Question: I am building an app to go alongside a web app I've built, which features a threaded comment system.
I'm wondering what the best approach to building this threaded view would be. Is there a relatively easy way to build an accordion style control?
I really like how the Alien Blue app does it, and the UI & UX is very smooth:

- -
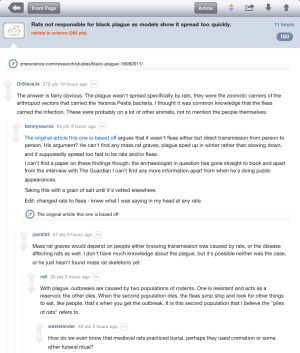
Answer: I'd suggest creating a UIView subclass to contain each comment. It should have a toggle button to expand / collapse. On toggling open i'd set the frame size to the size of the content (plus any padding). It would contain an array of sub-comments, for each one you'd add the UIView subclasses to itself at expand time (And remove when collapsing) which would initially be collapsed (and so just appear as the toggle button). Collapsing is just the reverse, remove the subviews, set the frame to be the hight of the toggle button (plus padding)
As each comment view knows its size, you can put the whole thing in a UIScrollView with content-size set to the sum of the comment views sizes allowing scrolling regardless of expanded / contracted nature.
A partial implementation for this idea:
Comment.h
'''
#import <Foundation/Foundation.h>
@interface Comment : NSObject {
NSMutableArray* subComments;
NSString* comment;
}
@property (nonatomic, retain) NSMutableArray* subComments;
@property (nonatomic, retain) NSString* comment;
@end
'''
Comment.m
'''
#import "Comment.h"
@implementation Comment
@synthesize comment, subComments;
-(id)init
{
self = [super init];
if (self)
{
subComments = [[NSMutableArray alloc] init];
}
return self;
}
@end
'''
CommentView.h
'''
#import <UIKit/UIKit.h>
@interface CommentView : UIView {
UIButton* toggle;
NSMutableArray* subComments;
NSString* commentText;
UITextView* comment;
BOOL expanded;
}
@property (strong, nonatomic) NSMutableArray* subComments;
@property (strong, nonatomic) NSString* commentText;
- (void) expand;
- (void) collapse;
- (void) toggleState;
@end
'''
CommentView.m
'''
#import "CommentView.h"
@implementation CommentView
@synthesize subComments,commentText;
- (id)initWithFrame:(CGRect)frame
{
self = [super initWithFrame:frame];
if (self) {
// Initialization code
}
[self setBackgroundColor:[UIColor whiteColor]];
expanded = NO;
toggle = [UIButton buttonWithType:UIButtonTypeDetailDisclosure];
[toggle setTitle:@"Toggle" forState:UIControlStateNormal];
[toggle addTarget:self action:@selector(toggleState) forControlEvents:UIControlEventTouchUpInside];
CGRect curentFrame = self.frame;
curentFrame.size.height = toggle.frame.size.height + 10;
[self setFrame:curentFrame];
curentFrame = toggle.frame;
curentFrame.origin.y = 5;
curentFrame.origin.x = 5;
[toggle setFrame:curentFrame];
[self addSubview:toggle];
[self collapse];
return self;
}
- (void) toggleState
{
if (expanded)
{
[self collapse];
}
else
{
[self expand];
}
}
- (void) expand
{
comment = [[UITextView alloc] init];
[comment setEditable:NO];
[comment setText:commentText];
[self addSubview:comment];
CGRect curentFrame = comment.frame;
curentFrame.size.height = comment.contentSize.height;
curentFrame.origin.x = toggle.frame.size.width + toggle.frame.origin.x + 10;
curentFrame.size.width = self.frame.size.width - curentFrame.origin.x;
curentFrame.origin.y = toggle.frame.size.height + toggle.frame.origin.y + 10;
[comment setFrame:curentFrame];
curentFrame = self.frame;
curentFrame.size.height += comment.frame.size.height + 10;
[self setFrame:curentFrame];
float height = comment.frame.origin.y + comment.frame.size.height;
for (NSObject* o in subComments)
{
CommentView* subComment = [[CommentView alloc] initWithFrame:CGRectMake(comment.frame.origin.x,height,0,self.frame.size.width)];
[self addSubview:subComment];
height += subComment.frame.size.height;
curentFrame = self.frame;
curentFrame.size.height += subComment.frame.size.height;
[self setFrame:curentFrame];
[self bringSubviewToFront:subComment];
}
expanded = YES;
}
- (void) collapse
{
for (UIView* v in [self subviews])
{
[v removeFromSuperview];
}
CGRect curentFrame = self.frame;
curentFrame.size.height = toggle.frame.size.height + 10;
[self setFrame:curentFrame];
curentFrame = toggle.frame;
curentFrame.origin.y = 5;
curentFrame.origin.x = 5;
[toggle setFrame:curentFrame];
[self addSubview:toggle];
expanded = NO;
}
/*
// Only override drawRect: if you perform custom drawing.
// An empty implementation adversely affects performance during animation.
- (void)drawRect:(CGRect)rect
{
// Drawing code
}
*/
@end
'''
ViewContoller.m (Example usage)
'''
- (void)viewDidLoad
{
[super viewDidLoad];
// Do any additional setup after loading the view, typically from a nib.
CommentView* mainCommentView = [[CommentView alloc] initWithFrame:CGRectMake(0, 0, 0, 0)];
Comment* mainComment = [[Comment alloc] init];
[mainComment setComment: @"Lorem Ipsum 1"];
Comment* sub1 = [[Comment alloc] init];
[sub1 setComment: @"Lorem Ipsum 1-1"];
Comment* sub11 = [[Comment alloc] init];
[sub11 setComment: @"Lorem Ipsum 1-1-1"];
[[sub1 subComments] addObject:sub11];
Comment* sub2 = [[Comment alloc] init];
[sub2 setComment: @"Lorem Ipsum 1-2"];
Comment* sub12 = [[Comment alloc] init];
[sub12 setComment: @"Lorem Ipsum 1-2-1"];
[[sub2 subComments] addObject:sub12];
[[mainComment subComments] addObject:sub1];
[[mainComment subComments] addObject:sub2];
[mainCommentView setCommentText:[mainComment comment]];
[mainCommentView setSubComments:[mainComment subComments]];
self.view = mainCommentView;
}
'''